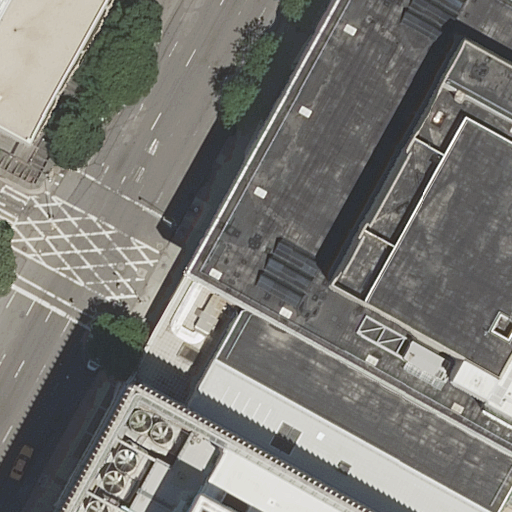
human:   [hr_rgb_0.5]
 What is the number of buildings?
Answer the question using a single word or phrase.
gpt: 3

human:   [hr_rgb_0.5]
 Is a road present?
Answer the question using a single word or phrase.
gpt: yes

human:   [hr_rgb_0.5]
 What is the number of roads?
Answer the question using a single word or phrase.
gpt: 2

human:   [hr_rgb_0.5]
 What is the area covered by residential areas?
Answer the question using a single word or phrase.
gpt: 0m2

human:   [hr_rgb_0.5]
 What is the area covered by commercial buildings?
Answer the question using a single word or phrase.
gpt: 0m2

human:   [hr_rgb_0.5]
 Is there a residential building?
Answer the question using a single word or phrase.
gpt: yes

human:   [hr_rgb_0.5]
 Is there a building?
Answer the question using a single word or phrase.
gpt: yes

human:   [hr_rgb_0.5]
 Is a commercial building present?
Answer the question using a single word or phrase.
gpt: no

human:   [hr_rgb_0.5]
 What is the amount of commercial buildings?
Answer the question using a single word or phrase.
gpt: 0

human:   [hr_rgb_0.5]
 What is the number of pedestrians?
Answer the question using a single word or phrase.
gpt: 1

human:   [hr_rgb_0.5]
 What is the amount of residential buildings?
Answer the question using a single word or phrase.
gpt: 2

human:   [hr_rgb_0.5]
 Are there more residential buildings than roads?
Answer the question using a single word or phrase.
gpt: no

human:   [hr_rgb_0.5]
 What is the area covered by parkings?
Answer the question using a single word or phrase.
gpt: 6846m2

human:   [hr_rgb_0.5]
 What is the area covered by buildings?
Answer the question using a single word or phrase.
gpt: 6845m2

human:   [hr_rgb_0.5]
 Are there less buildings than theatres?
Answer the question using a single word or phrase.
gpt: no

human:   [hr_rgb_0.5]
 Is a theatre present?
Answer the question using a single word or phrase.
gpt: yes

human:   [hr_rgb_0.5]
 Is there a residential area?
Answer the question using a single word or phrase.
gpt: yes

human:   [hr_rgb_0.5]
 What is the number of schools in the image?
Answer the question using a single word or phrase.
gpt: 1

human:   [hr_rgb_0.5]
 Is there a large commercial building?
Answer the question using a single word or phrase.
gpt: no

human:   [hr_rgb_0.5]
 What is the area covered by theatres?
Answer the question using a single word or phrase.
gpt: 797m2

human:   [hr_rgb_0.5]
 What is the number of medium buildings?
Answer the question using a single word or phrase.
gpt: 1

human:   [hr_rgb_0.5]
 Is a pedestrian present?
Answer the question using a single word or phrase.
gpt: yes

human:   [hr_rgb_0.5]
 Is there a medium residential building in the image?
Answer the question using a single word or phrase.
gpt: no

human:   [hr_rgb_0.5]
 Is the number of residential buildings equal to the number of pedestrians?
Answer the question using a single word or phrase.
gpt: no

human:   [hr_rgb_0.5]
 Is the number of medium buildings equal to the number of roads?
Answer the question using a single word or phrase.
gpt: no

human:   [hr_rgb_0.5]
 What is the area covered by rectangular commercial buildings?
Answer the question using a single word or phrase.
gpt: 0m2

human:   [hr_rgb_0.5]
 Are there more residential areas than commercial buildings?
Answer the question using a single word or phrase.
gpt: yes

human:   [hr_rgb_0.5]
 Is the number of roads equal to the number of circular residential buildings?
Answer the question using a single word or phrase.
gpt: no

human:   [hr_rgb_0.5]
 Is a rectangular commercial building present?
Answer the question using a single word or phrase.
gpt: no

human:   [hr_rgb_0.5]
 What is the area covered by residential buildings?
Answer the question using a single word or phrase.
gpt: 6456m2

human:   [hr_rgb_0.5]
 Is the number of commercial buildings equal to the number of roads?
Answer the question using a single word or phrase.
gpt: no

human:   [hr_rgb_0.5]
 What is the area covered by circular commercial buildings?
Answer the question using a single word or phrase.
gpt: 0m2

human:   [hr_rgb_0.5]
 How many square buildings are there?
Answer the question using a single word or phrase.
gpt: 0

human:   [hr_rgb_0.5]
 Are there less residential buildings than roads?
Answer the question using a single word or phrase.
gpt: no

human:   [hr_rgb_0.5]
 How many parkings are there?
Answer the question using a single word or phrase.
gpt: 1

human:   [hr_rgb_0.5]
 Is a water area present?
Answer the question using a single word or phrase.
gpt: no

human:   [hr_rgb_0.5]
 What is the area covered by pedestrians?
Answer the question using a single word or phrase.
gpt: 710m2

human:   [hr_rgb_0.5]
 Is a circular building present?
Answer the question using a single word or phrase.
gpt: no

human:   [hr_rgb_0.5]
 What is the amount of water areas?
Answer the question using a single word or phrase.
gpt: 0

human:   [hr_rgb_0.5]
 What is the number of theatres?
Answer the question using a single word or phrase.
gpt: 1

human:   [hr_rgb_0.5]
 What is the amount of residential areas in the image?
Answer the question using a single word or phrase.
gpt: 1

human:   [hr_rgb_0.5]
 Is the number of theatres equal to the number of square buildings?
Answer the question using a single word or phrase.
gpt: no

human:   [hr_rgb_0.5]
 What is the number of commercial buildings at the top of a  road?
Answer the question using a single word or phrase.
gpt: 0

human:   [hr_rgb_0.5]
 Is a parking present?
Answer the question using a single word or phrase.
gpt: yes

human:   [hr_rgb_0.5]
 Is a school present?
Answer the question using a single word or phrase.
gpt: yes

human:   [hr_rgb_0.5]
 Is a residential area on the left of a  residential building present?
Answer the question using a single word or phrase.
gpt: yes

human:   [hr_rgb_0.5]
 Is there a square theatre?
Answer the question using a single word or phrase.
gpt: no

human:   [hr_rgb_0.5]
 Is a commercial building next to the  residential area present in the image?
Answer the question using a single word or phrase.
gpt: no

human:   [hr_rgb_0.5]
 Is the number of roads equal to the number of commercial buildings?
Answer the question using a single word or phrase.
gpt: no

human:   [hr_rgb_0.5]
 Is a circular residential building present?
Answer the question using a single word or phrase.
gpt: no

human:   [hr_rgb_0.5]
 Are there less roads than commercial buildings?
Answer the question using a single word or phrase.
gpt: no

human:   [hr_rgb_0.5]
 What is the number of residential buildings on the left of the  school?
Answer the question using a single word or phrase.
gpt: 0

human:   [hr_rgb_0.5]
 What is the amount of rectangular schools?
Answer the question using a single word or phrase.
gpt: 1

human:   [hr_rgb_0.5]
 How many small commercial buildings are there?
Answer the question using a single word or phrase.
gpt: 0

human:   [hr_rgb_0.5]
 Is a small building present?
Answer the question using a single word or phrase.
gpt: no

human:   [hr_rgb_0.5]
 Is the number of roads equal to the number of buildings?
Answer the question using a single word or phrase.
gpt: no

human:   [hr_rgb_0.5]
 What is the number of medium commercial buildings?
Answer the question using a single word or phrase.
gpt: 0

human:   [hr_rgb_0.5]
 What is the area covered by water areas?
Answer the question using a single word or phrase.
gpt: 0m2

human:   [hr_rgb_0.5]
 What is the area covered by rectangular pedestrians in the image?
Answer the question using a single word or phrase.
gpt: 0m2

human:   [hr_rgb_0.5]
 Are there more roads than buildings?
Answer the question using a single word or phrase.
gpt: no

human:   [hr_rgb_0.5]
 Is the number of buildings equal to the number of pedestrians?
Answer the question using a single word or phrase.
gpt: no

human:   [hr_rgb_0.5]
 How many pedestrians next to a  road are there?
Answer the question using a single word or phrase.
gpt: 1

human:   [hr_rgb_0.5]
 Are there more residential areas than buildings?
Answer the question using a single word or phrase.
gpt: no

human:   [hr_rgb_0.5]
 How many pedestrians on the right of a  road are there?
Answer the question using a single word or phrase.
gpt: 0